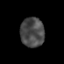
Tissue: prostate
Cell type: T cells
Senescence score: 0.2964
Nuclear area (px): 688
Mean DAPI intensity: 73.988